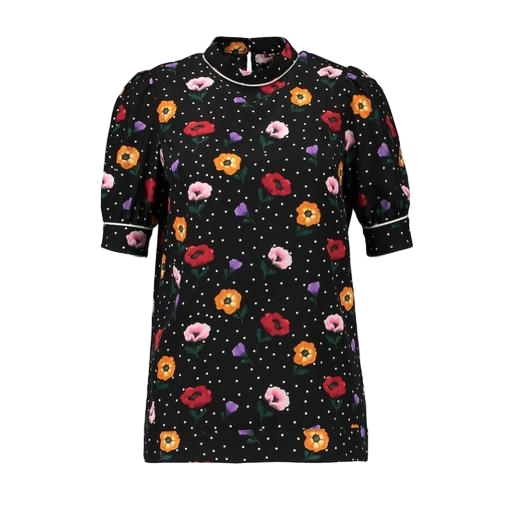
multicolor floral-print t-shirt only macy, black plus size printed t-shirt only macy, black printed short-sleeve top only macy, white background